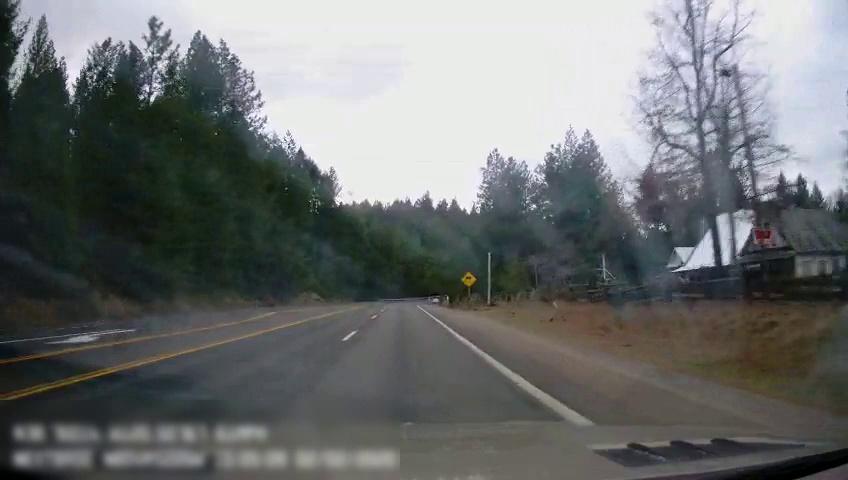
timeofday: Day
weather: Cloudy
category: Drivable Space
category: Lanes | Opposite Lane
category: Lanes | Opposite Lane
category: Lanes | Opposite Lane
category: Lanes | Opposite Lane
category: Lanes | Alternate Lane
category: Lanes | Current Lane
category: Lanes | Current Lane
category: Traffic | Signs